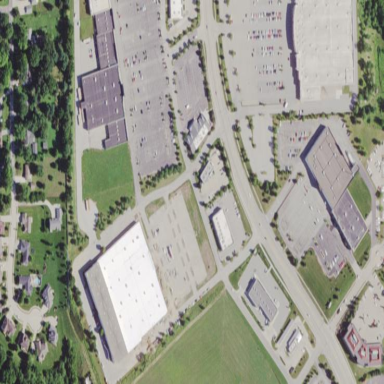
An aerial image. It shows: Retail area.